Question: I am trying to create a bar plot using this dataset below
'''
df = structure(list(Affiliation = structure(c(1L, 2L, 3L, 4L,
5L, 6L, 7L, 8L, 1L, 2L, 3L, 4L, 5L, 6L, 7L, 8L, 1L, 2L, 3L, 4L,
5L, 6L, 7L, 8L), .Label = c("BMI", "CCS",
"CS", "Epi", "Genom", "HSE",
"HSR", "HPR"), class = "factor"),
count = structure(c(4L, 21L, 14L, 20L, 11L, 13L, 19L, 15L,
5L, 22L, 17L, 24L, 9L, 12L, 18L, 16L, 1L, 10L, 7L, 23L, 2L,
3L, 8L, 6L), .Label = c("15", "26", "27", "32", "40", "41",
"42", "58", "62", "63", "70", "88", "89", "96", "99", "112",
"125", "160", "164", "172", "176", "178", "200", "628"), class = "factor"),
Year = structure(c(1L, 1L, 1L, 1L, 1L, 1L, 1L, 1L, 2L, 2L,
2L, 2L, 2L, 2L, 2L, 2L, 3L, 3L, 3L, 3L, 3L, 3L, 3L, 3L), .Label = c("2014",
"2015", "2016"), class = "factor")), .Names = c("Affiliation",
"count", "Year"), row.names = c(NA, 24L), class = "data.frame")
'''
This is what I have done so far
'''
ggplot(df, aes(x = Affiliation, y = count, fill = Year, group = Year)) +
geom_bar(position = position_dodge(width = 0.9), stat = "identity", alpha = 1,
size = 1, width = 0.05) +
geom_text(aes(label = count), position = position_dodge(width = 0.9),
vjust = -0.25) + scale_fill_brewer(palette = "Set1")
'''
However I am trying to create a visualization for this bar plot based on this example:

which was discussed in this post: <URL>
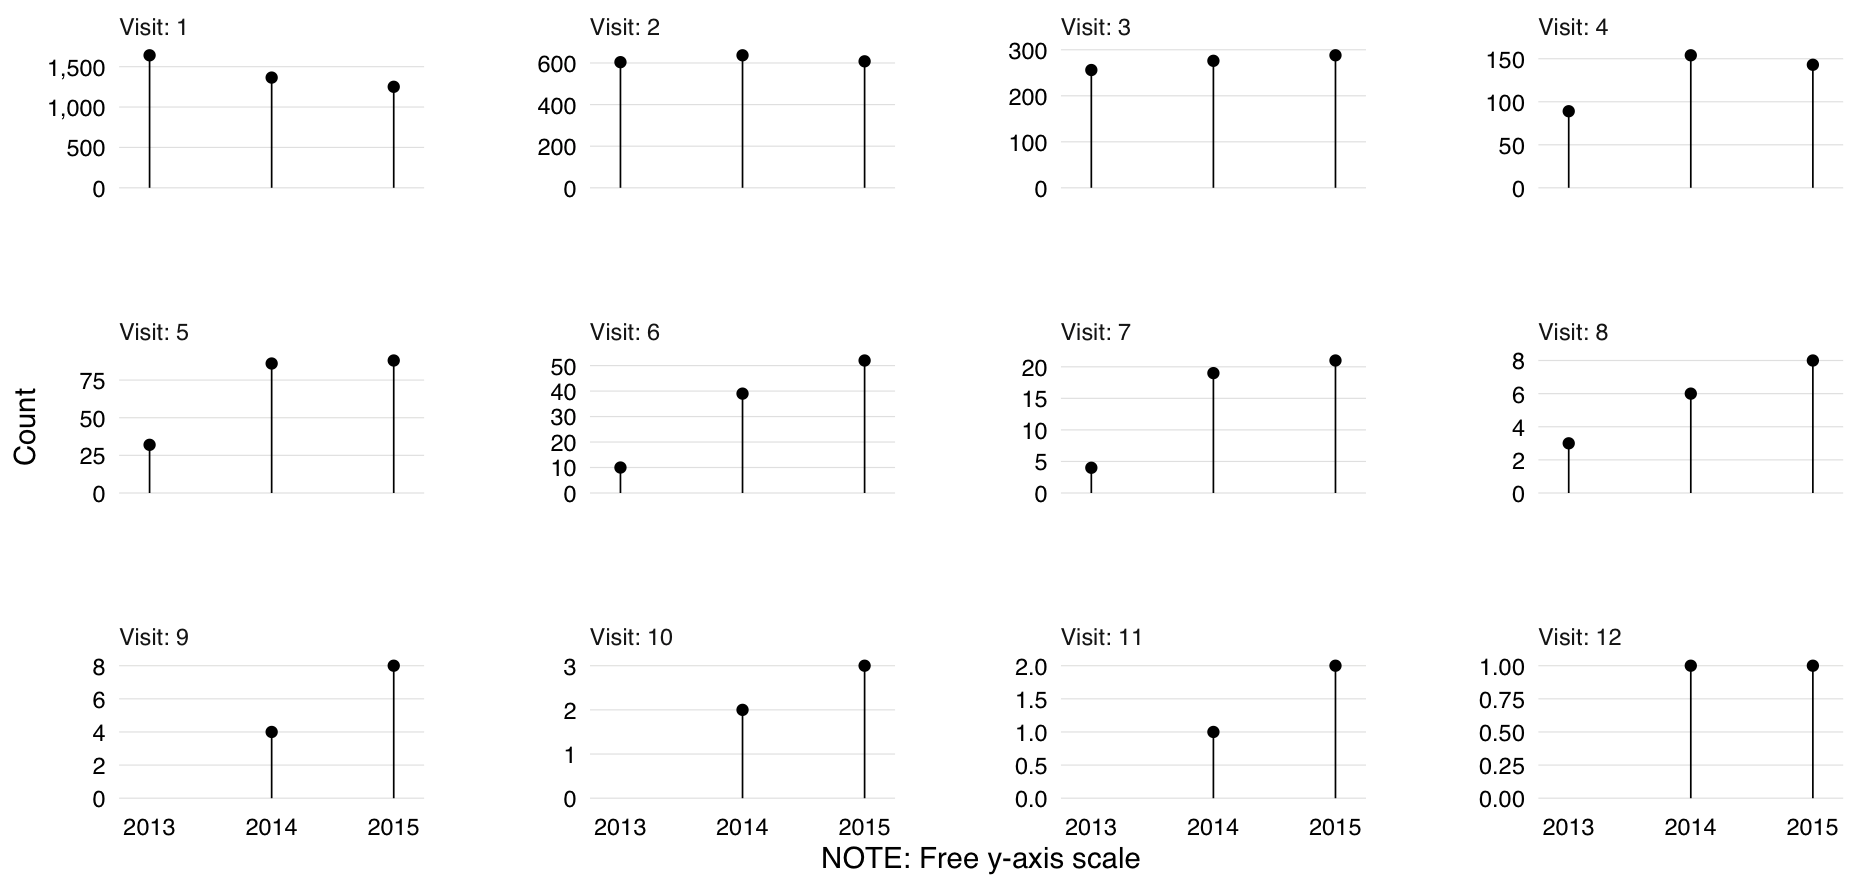
Answer: I'm still not completely sure what your question is. The example that creates the lollipop charts does not use 'geom_bar()'. Is this what you're after?
'''
# Why did you have this as a factor?
df$count <- as.numeric(as.character(df$count))
gg <- ggplot(df, aes(Affiliation, count))
gg <- gg + geom_segment(aes(xend=Affiliation, yend=0))
gg <- gg + geom_point()
gg <- gg + geom_text(aes(label=count, y=count+25), vjust=0, size=3)
gg <- gg + scale_y_continuous(expand=c(0,0), limits=c(0, 800))
gg <- gg + facet_wrap(~Year)
gg <- gg + labs(x=NULL, y=NULL)
gg <- gg + theme_bw()
gg <- gg + theme(strip.background=element_blank())
gg <- gg + theme(strip.text=element_text(hjust=0))
gg <- gg + theme(panel.grid.major.x=element_blank())
gg <- gg + theme(panel.grid.minor.y=element_blank())
gg <- gg + theme(axis.ticks=element_blank())
gg <- gg + theme(axis.text.x=element_text(size=8))
gg <- gg + theme(axis.text.y=element_text(size=8, vjust=c(0, 0.5, 0.5, 0.5, 1)))
gg
'''
<URL>
Even after the comment reply it's still not clear what you are after.
'''
gg <- ggplot(df)
gg <- gg + geom_segment(aes(x=Year, y=count, xend=Year, yend=0, color=Year), show.legend=FALSE)
gg <- gg + geom_point(aes(x=Year, y=count, color=Year))
gg <- gg + geom_text(aes(label=count, x=Year, y=count+40), vjust=0, size=3)
gg <- gg + scale_y_continuous(expand=c(0,0), limits=c(0, 800))
gg <- gg + ggthemes::scale_color_tableau(name="")
gg <- gg + facet_wrap(~Affiliation, nrow=1, scales="free_x")
gg <- gg + labs(x=NULL, y=NULL)
gg <- gg + theme_bw()
gg <- gg + theme(strip.background=element_blank())
gg <- gg + theme(strip.text=element_text(hjust=0))
gg <- gg + theme(panel.grid.major.x=element_blank())
gg <- gg + theme(panel.grid.minor.y=element_blank())
gg <- gg + theme(axis.ticks=element_blank())
gg <- gg + theme(axis.text.x=element_text(size=8))
gg <- gg + theme(axis.text.y=element_text(size=8, vjust=c(0, 0.5, 0.5, 0.5, 1)))
gg <- gg + theme(legend.key=element_blank())
gg <- gg + theme(legend.position="bottom")
gg
'''
<URL>